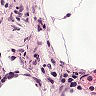
Metastatic tissue present: no